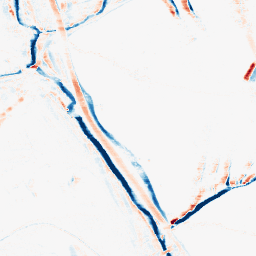
Category: morphological
Decomposition family: morphological_rect
Decomposition parameters: operation: average
width: 10
height: 3
Upsampling method: quadratic
Upsampling parameters: scale: 2
Upsampling scale: 2